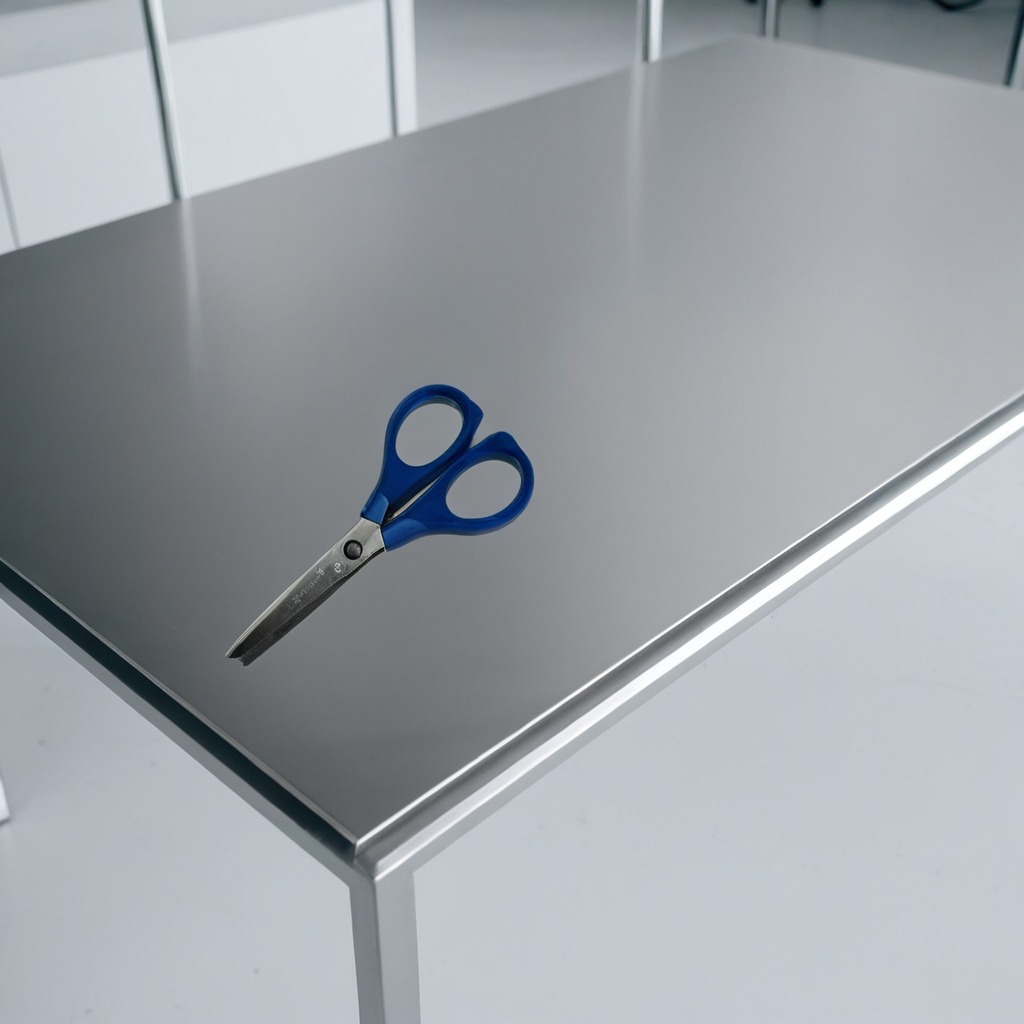
A scissor is lying on a stainless steel table in a high-end prototyping lab.